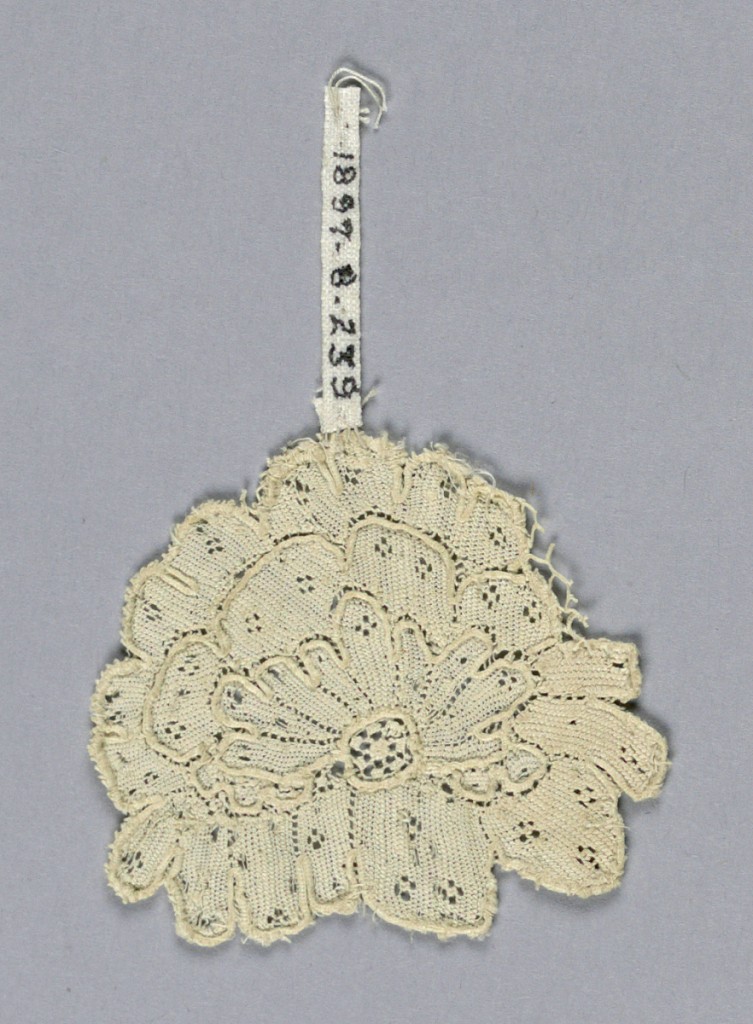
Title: Fragment
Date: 18th century
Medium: linen Technique: needle lace
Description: Fragment of Argentan lace with a complete flower and a small bit of ground attached at one side.